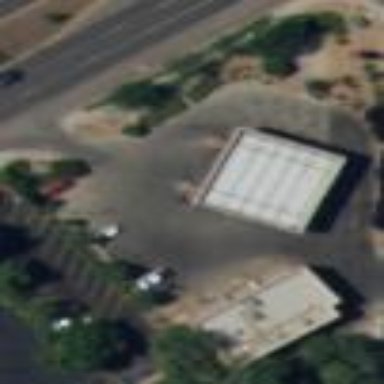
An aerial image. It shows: Retail fuel station.